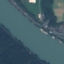
Land use / land cover: River